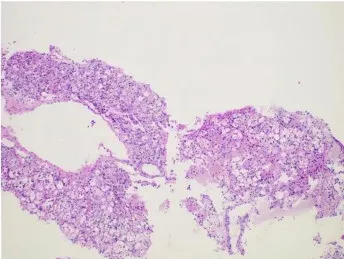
Parathyroid adenoma was confirmed by core needle biopsy, which was composed of chief, transitional, oncocytic, and water clear cells (B).
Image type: pathology (h&e)